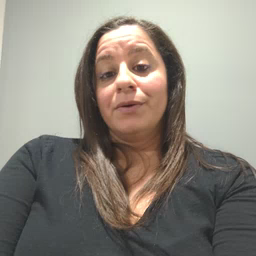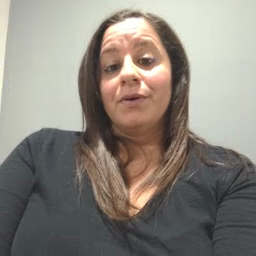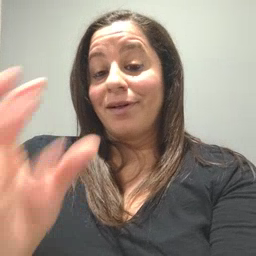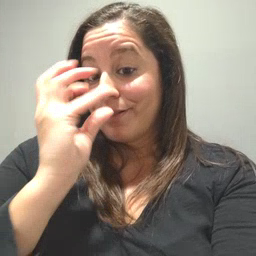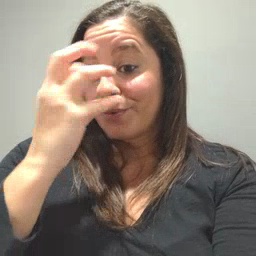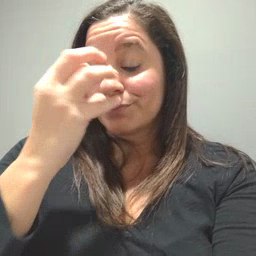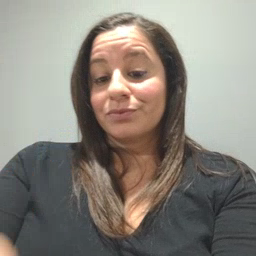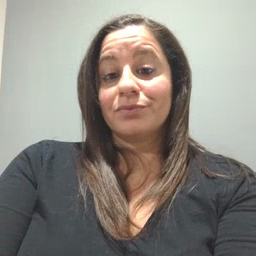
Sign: clown